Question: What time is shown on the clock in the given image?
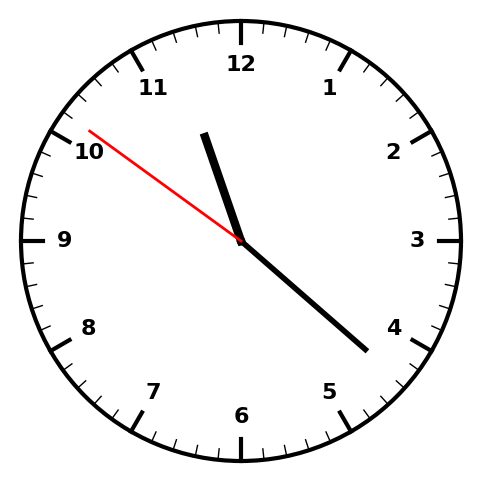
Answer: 11:21:51